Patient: sex F, age 34
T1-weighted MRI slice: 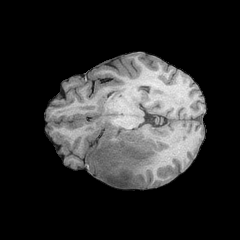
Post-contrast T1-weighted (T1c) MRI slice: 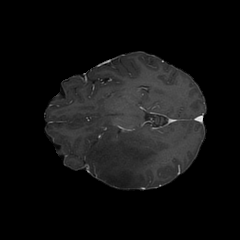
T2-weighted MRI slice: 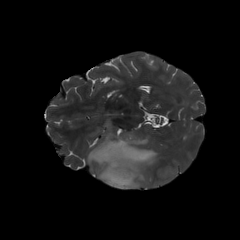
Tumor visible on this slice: yes
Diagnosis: Astrocytoma, IDH-mutant
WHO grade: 3